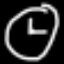
Label: clock